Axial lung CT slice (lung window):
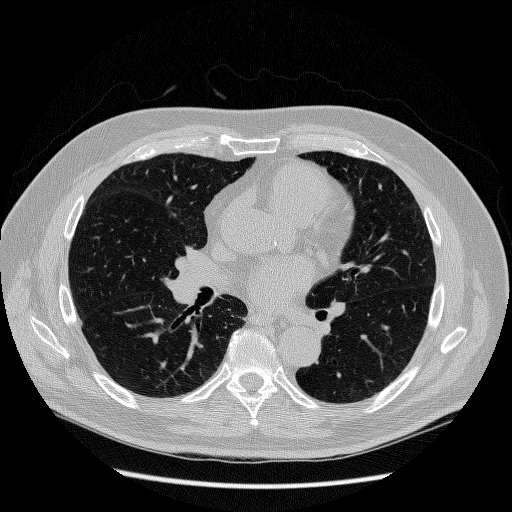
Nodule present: no